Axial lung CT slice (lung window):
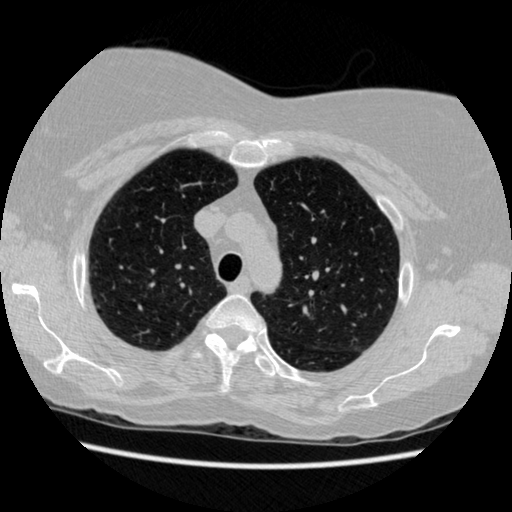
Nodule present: no